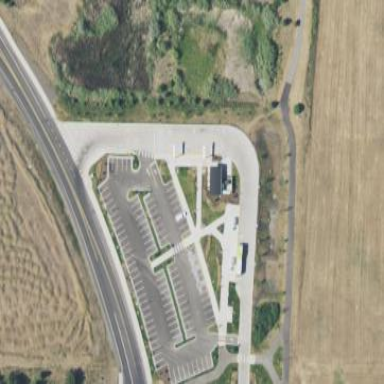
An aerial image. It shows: Parking area with park and ride facility.